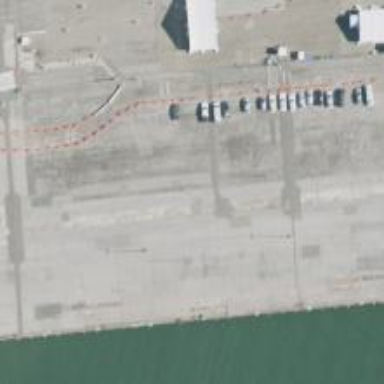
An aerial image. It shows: Man-made pier.